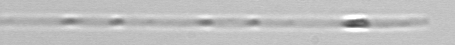
Label: Leptocylindrus